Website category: university
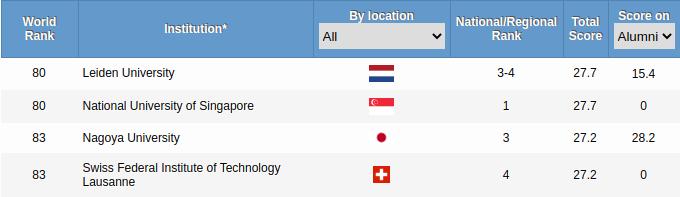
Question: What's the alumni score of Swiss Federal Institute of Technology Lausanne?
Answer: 0

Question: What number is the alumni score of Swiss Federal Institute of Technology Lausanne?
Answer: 0

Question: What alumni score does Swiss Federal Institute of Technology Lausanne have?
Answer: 0

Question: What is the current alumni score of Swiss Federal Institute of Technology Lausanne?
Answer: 0

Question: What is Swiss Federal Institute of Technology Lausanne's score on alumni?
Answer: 0

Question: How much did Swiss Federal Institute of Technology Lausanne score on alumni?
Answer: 0

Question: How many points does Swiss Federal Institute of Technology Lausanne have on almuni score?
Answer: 0

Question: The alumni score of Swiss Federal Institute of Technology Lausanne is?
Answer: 0

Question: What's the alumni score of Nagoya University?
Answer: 28.2

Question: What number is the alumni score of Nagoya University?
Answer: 28.2

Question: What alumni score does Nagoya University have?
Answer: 28.2

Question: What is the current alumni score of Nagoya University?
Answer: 28.2

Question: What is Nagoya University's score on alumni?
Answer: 28.2

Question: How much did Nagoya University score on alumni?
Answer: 28.2

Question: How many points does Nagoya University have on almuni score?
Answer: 28.2

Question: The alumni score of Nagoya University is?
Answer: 28.2

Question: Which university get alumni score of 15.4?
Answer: Leiden University

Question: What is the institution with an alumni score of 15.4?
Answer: Leiden University

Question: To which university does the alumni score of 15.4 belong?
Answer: Leiden University

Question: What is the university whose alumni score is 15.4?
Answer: Leiden University

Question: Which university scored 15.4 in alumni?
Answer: Leiden University

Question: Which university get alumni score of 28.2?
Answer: Nagoya University

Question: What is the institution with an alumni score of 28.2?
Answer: Nagoya University

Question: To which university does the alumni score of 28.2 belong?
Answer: Nagoya University

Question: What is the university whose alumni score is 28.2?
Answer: Nagoya University

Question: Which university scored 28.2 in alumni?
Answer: Nagoya University